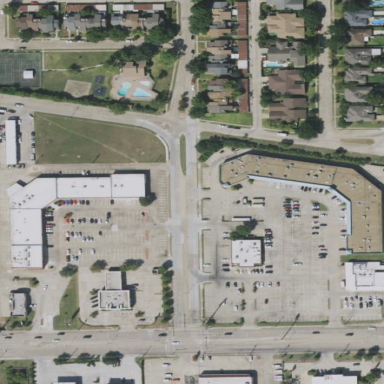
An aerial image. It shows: Retail area.